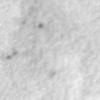
Label: no_change